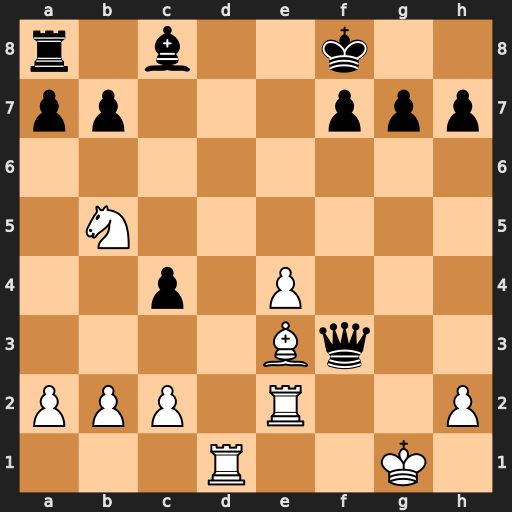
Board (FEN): r1b2k2/pp3ppp/8/1N6/2p1P3/4Bq2/PPP1R2P/3R2K1
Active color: w
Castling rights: -
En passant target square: -
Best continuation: Bc5+ Kg8 Rd8#